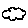
Label: cloud